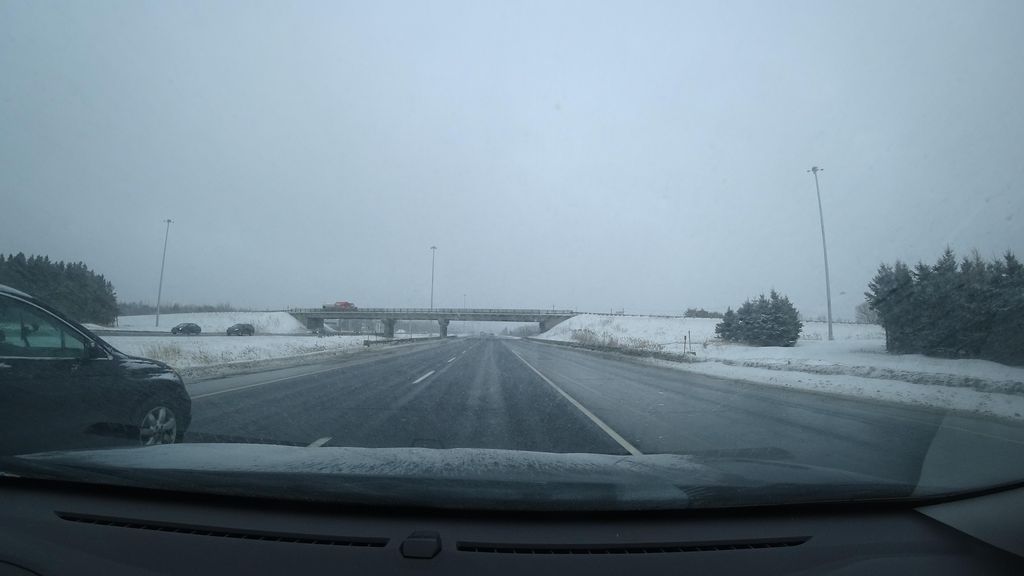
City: quebec_city